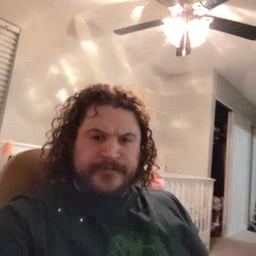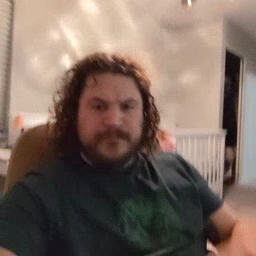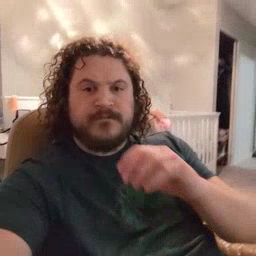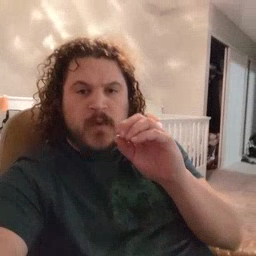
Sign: on